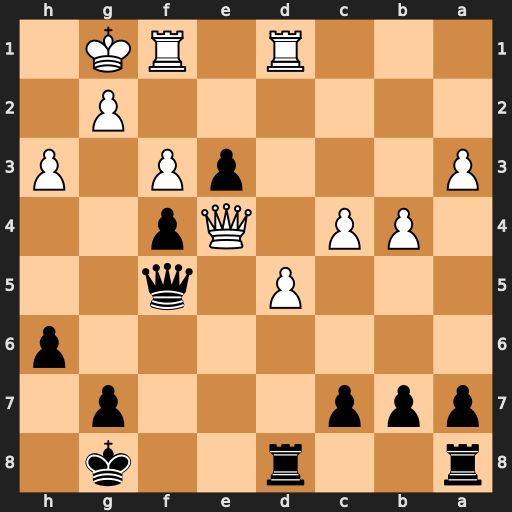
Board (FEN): r2r2k1/ppp3p1/7p/3P1q2/1PP1Qp2/P3pP1P/6P1/3R1RK1
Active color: b
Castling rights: -
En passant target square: -
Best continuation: Qxe4 fxe4 e2